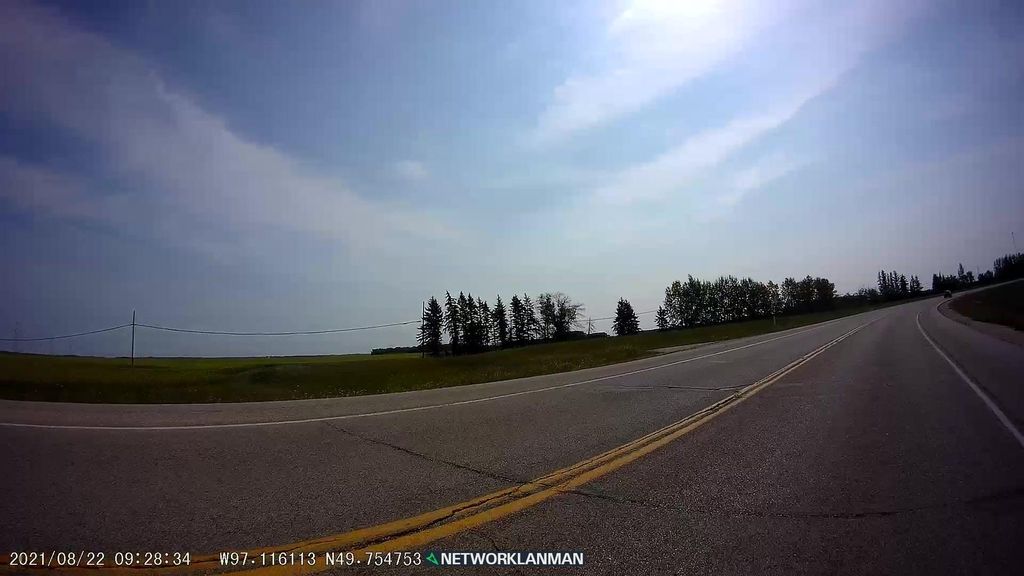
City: winnipeg